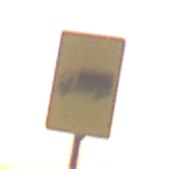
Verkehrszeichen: KFZZulaessigeGesamtmasse3Komma5TOhnePfeilsymbol
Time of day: SunriseSunset
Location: Outdoor (Nature)
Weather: PartlyCloudy
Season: NotSpecified
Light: Natural